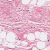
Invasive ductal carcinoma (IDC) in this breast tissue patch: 0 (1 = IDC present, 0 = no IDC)